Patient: sex M, age 47
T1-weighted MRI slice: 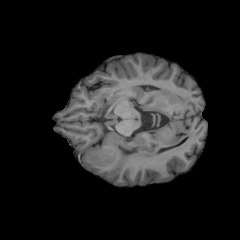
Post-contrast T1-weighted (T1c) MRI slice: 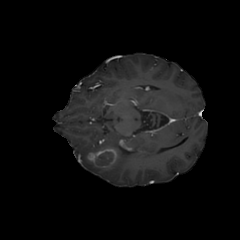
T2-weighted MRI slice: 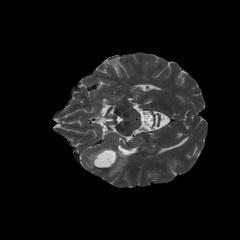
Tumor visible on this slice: yes
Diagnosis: Glioblastoma, IDH-wildtype
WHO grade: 4